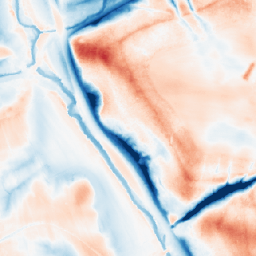
Category: trend_removal
Decomposition family: local_polynomial
Decomposition parameters: window_size: 51
degree: 2
Upsampling method: area
Upsampling parameters: scale: 4
Upsampling scale: 4